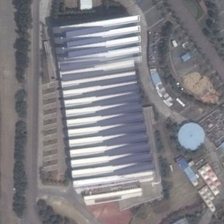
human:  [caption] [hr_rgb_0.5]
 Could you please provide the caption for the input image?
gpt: there are several buildings, roads, trees and grassland .

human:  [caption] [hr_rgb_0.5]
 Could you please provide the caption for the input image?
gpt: a road with green trees is near a rectangular center .

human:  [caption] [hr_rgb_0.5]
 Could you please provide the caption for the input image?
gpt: a road with green trees is near a rectangular center .

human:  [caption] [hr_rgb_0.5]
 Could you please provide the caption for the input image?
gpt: it is a big white building and blue buildings, gray roads, green trees and grassland .

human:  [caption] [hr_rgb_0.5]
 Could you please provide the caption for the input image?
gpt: there are several buildings, roads, trees and grassland .